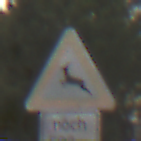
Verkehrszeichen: WildwechselRechts
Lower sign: LaengeEinerStrecke3
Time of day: SunriseSunset
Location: Outdoor (RoadRail)
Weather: PartlyCloudy
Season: NotSpecified
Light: Natural